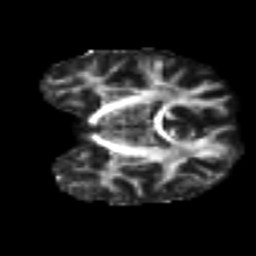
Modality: FA
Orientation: coronal
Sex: female
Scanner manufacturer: ge
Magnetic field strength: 3 T
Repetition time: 7 s
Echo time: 0.08 s